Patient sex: F
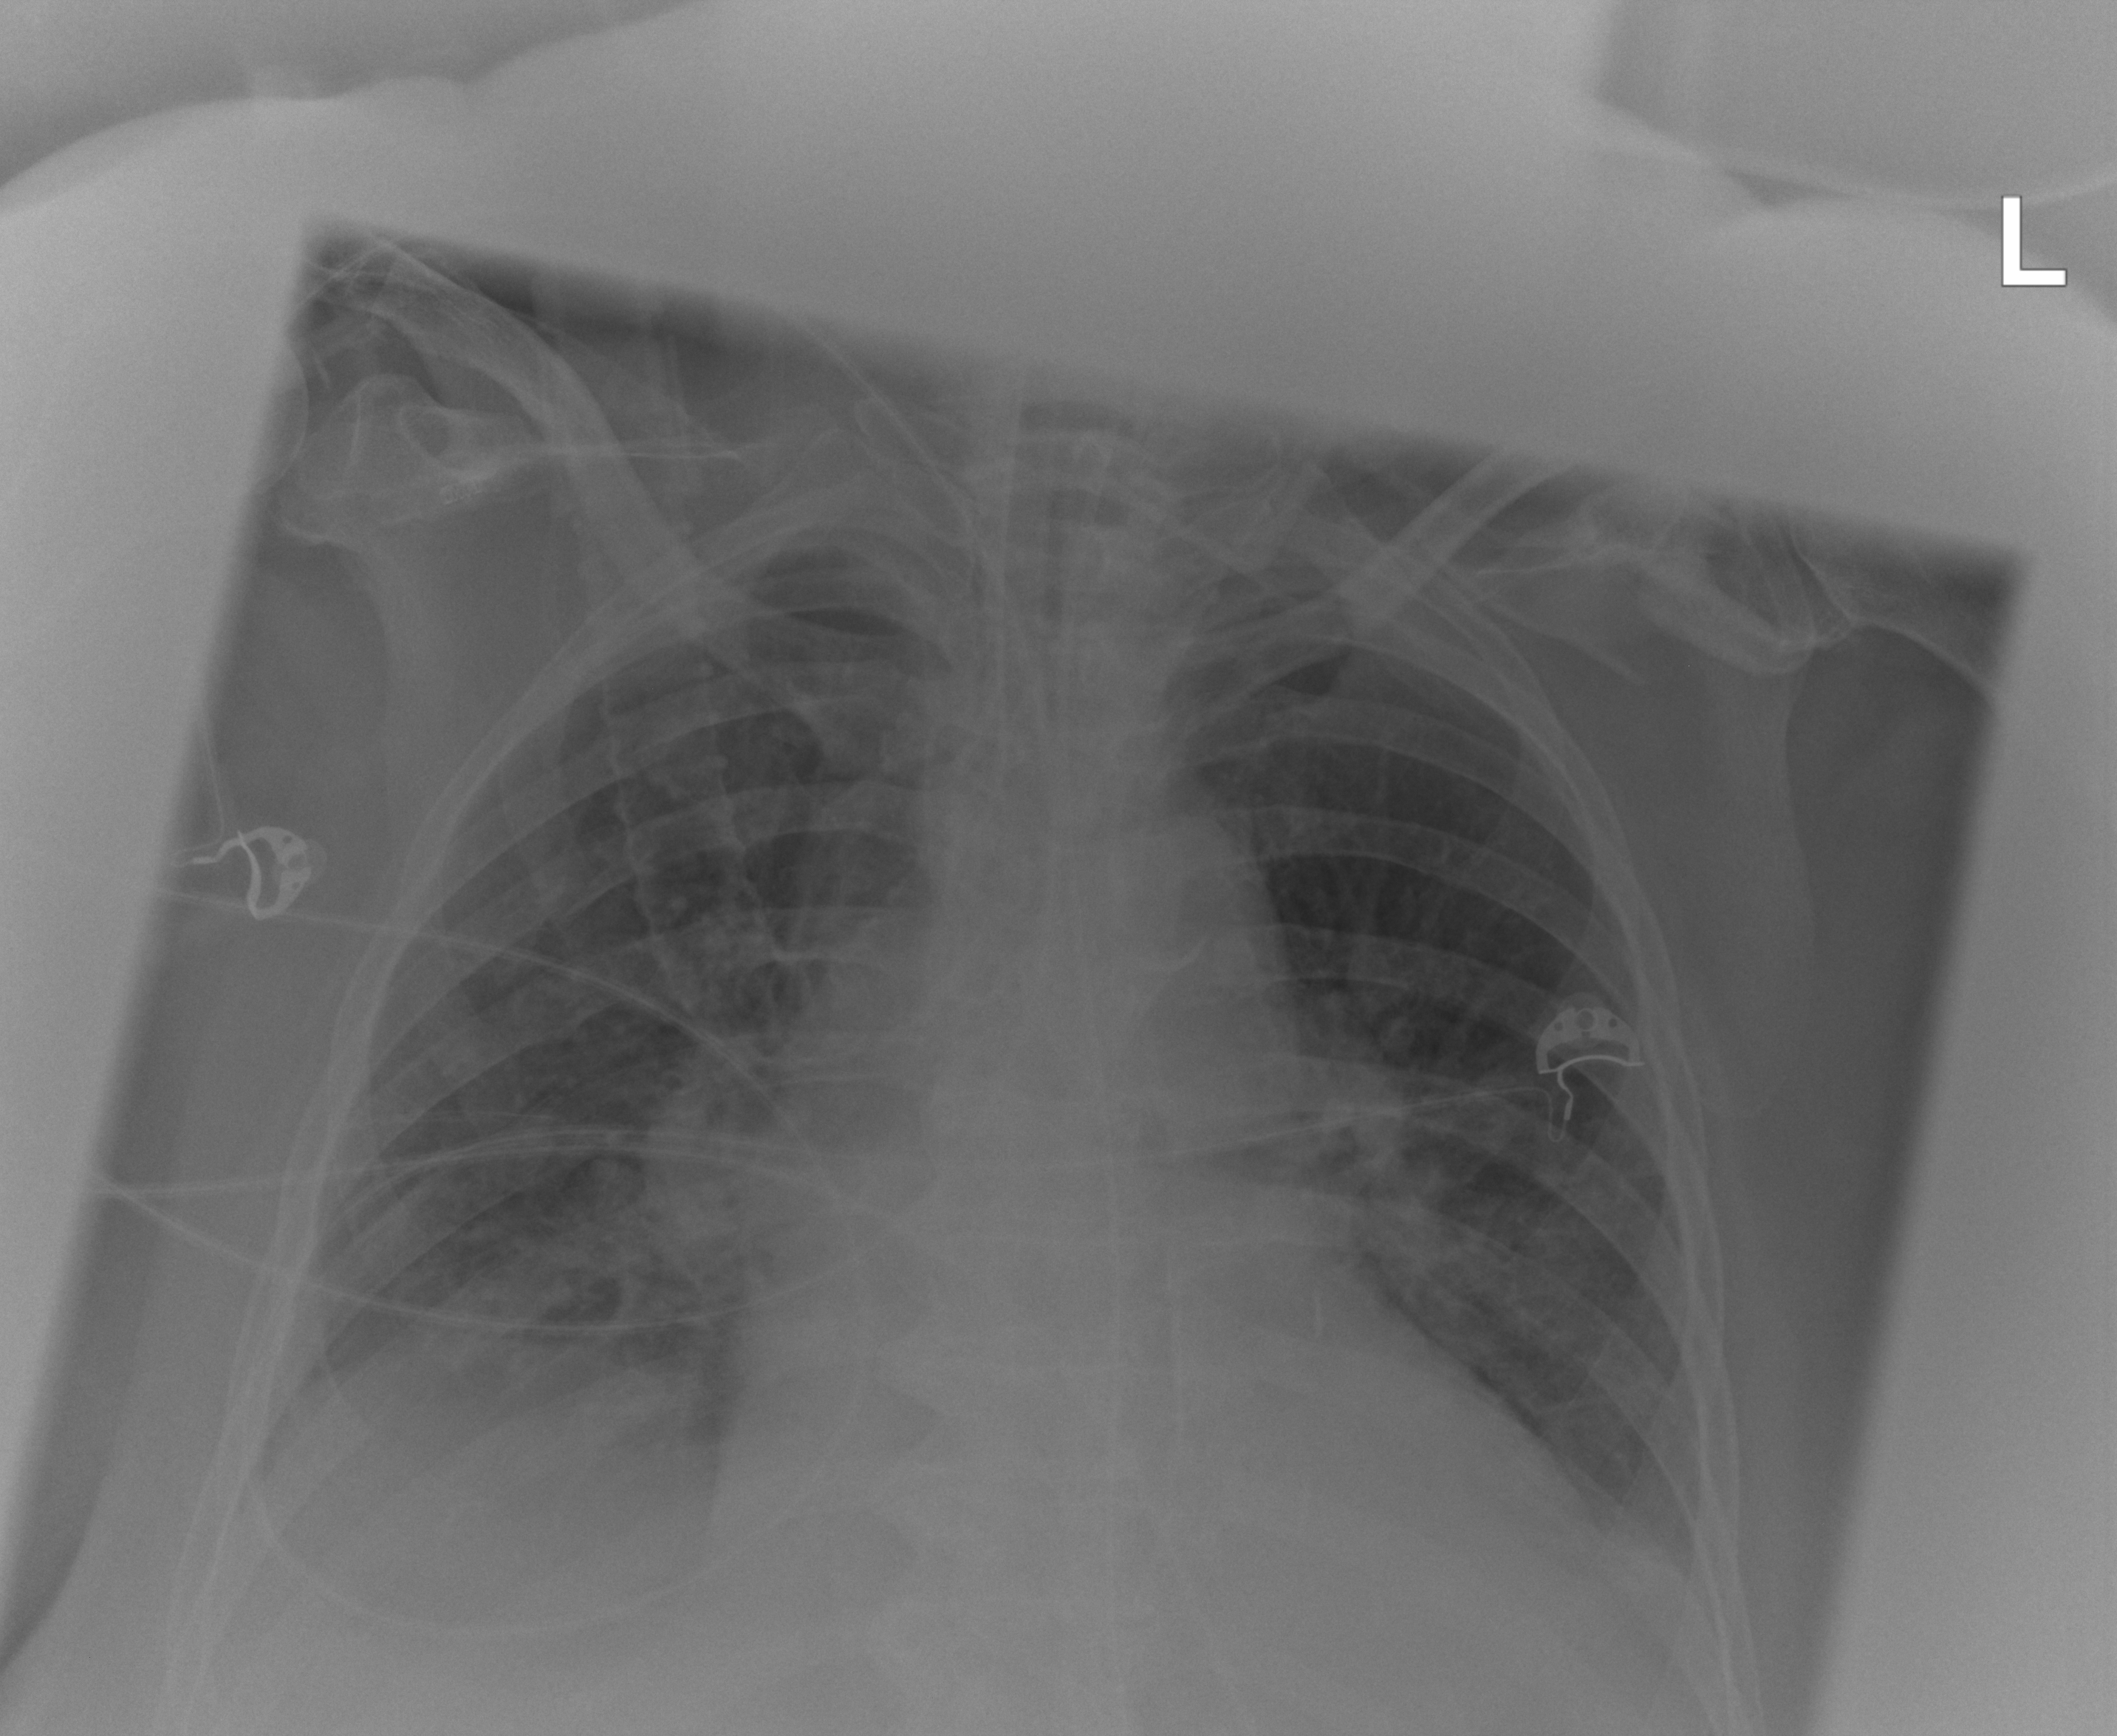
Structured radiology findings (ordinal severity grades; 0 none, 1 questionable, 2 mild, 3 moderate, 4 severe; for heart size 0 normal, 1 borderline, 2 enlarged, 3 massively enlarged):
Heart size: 2
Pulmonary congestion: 2
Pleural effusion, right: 2
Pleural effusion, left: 2
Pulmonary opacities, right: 2
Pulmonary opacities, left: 2
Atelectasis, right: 2
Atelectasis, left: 2